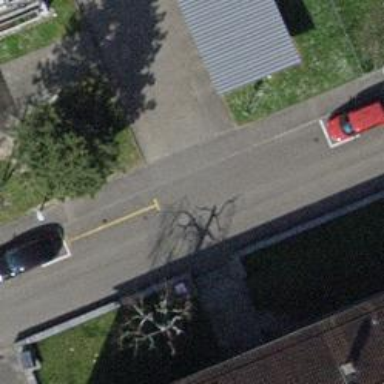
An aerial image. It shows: Asphalt footpath with unmarked crossing.